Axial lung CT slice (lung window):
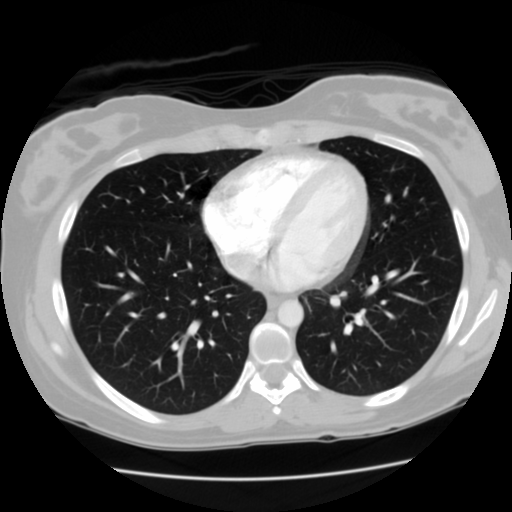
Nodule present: no